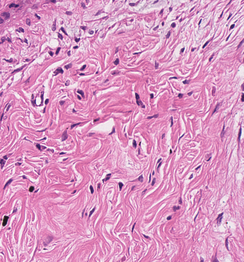
Tumor epithelial tissue: no
Tumor-associated stroma tissue: yes
Normal tissue: no